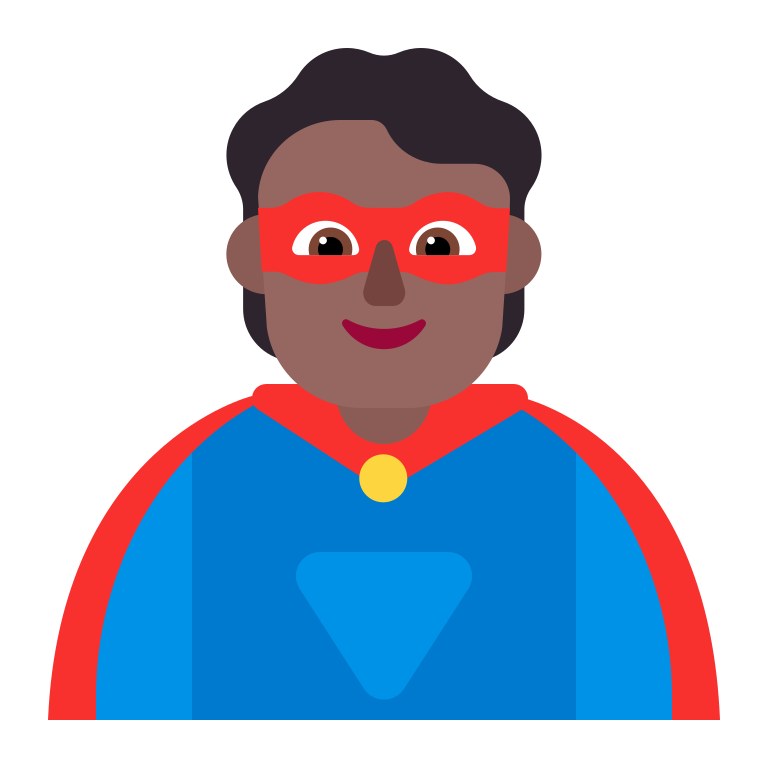
person superhero flat  dark